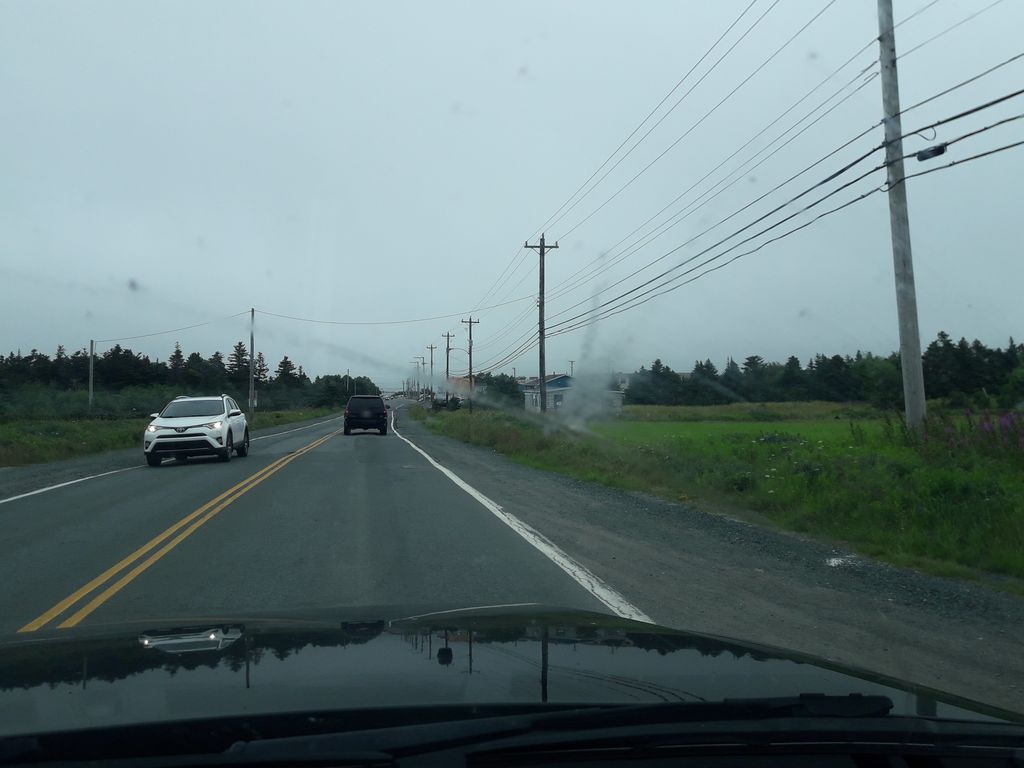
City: st_johns